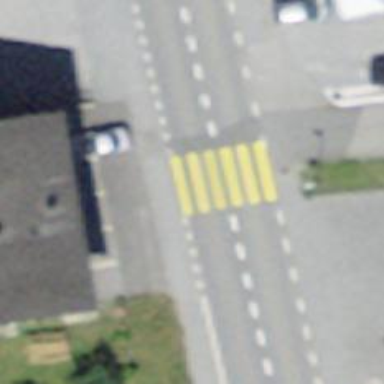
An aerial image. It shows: Uncontrolled zebra crossing on the road.